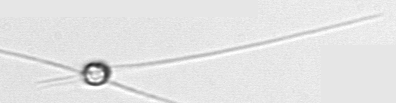
Label: Chaetoceros_danicus